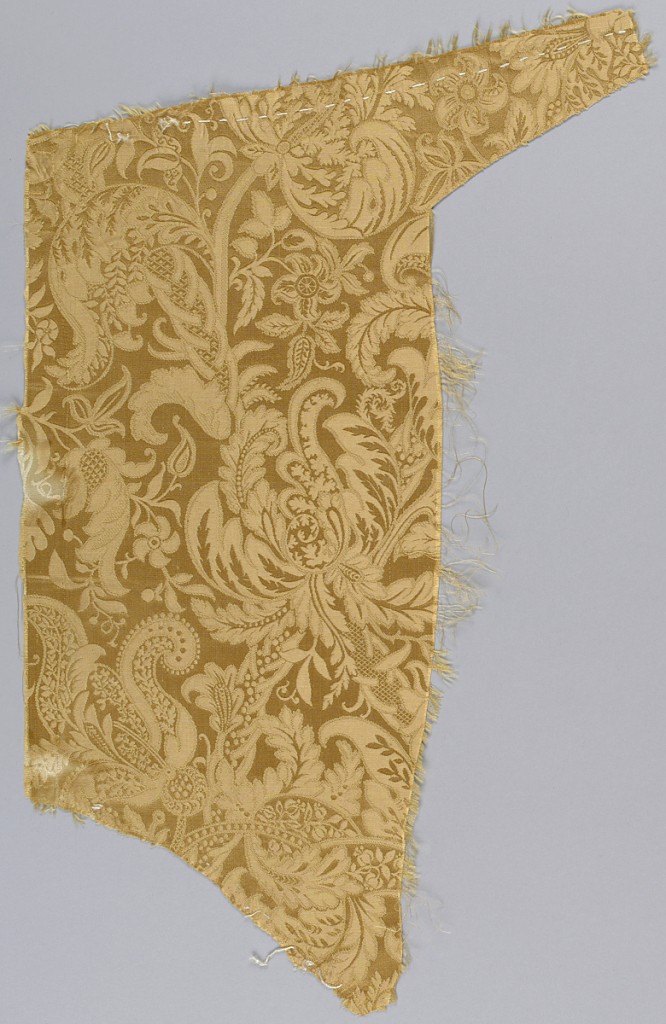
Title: Textile
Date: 19th century
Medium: silk Technique: satin weave
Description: Champagne-colored dress silk with a lace pattern.